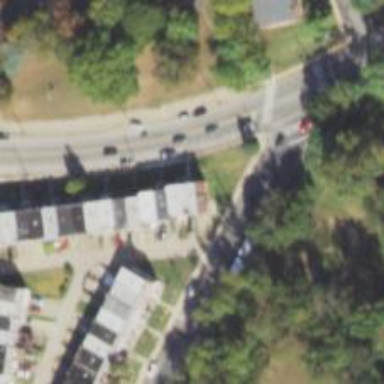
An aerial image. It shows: Alleyway designated as service road.